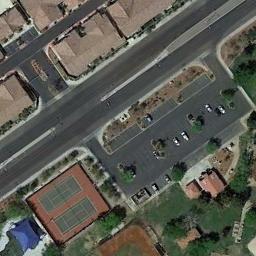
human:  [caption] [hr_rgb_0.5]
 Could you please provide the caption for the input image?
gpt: There is a swimming pool next to the tennis court .

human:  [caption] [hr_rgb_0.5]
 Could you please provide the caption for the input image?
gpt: There are many buildings of different shapes beside the tennis courts .

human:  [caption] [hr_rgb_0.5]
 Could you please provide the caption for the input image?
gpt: Tennis court and parking lot are one road away from residential area .

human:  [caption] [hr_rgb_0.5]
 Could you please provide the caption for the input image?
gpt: The tennis court is on the grass next to some buildings and trees .

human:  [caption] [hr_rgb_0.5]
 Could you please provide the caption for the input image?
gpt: There are some buildings and a parking lot beside the tennis court .